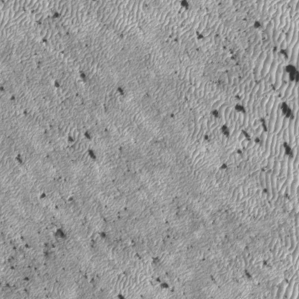
Label: frost